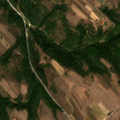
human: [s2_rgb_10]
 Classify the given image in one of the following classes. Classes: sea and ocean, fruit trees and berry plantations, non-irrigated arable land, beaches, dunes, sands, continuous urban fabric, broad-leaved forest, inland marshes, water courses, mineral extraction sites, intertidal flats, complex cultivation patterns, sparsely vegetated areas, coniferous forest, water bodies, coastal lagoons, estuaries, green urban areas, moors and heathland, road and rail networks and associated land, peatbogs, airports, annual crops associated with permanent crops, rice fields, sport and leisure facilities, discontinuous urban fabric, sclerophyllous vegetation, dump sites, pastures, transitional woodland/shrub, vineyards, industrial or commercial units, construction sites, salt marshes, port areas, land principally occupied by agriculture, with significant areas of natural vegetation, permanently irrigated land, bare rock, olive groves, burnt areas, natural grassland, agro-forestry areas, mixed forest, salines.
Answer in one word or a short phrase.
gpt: complex cultivation patterns, land principally occupied by agriculture, with significant areas of natural vegetation, broad-leaved forest